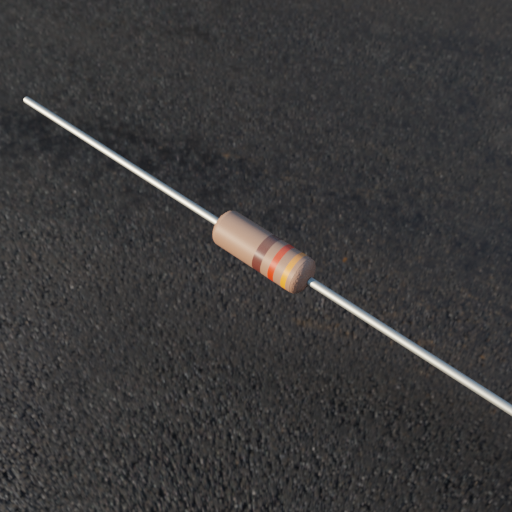
Resistor colour bands (in order): brown, red, orange